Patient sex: M
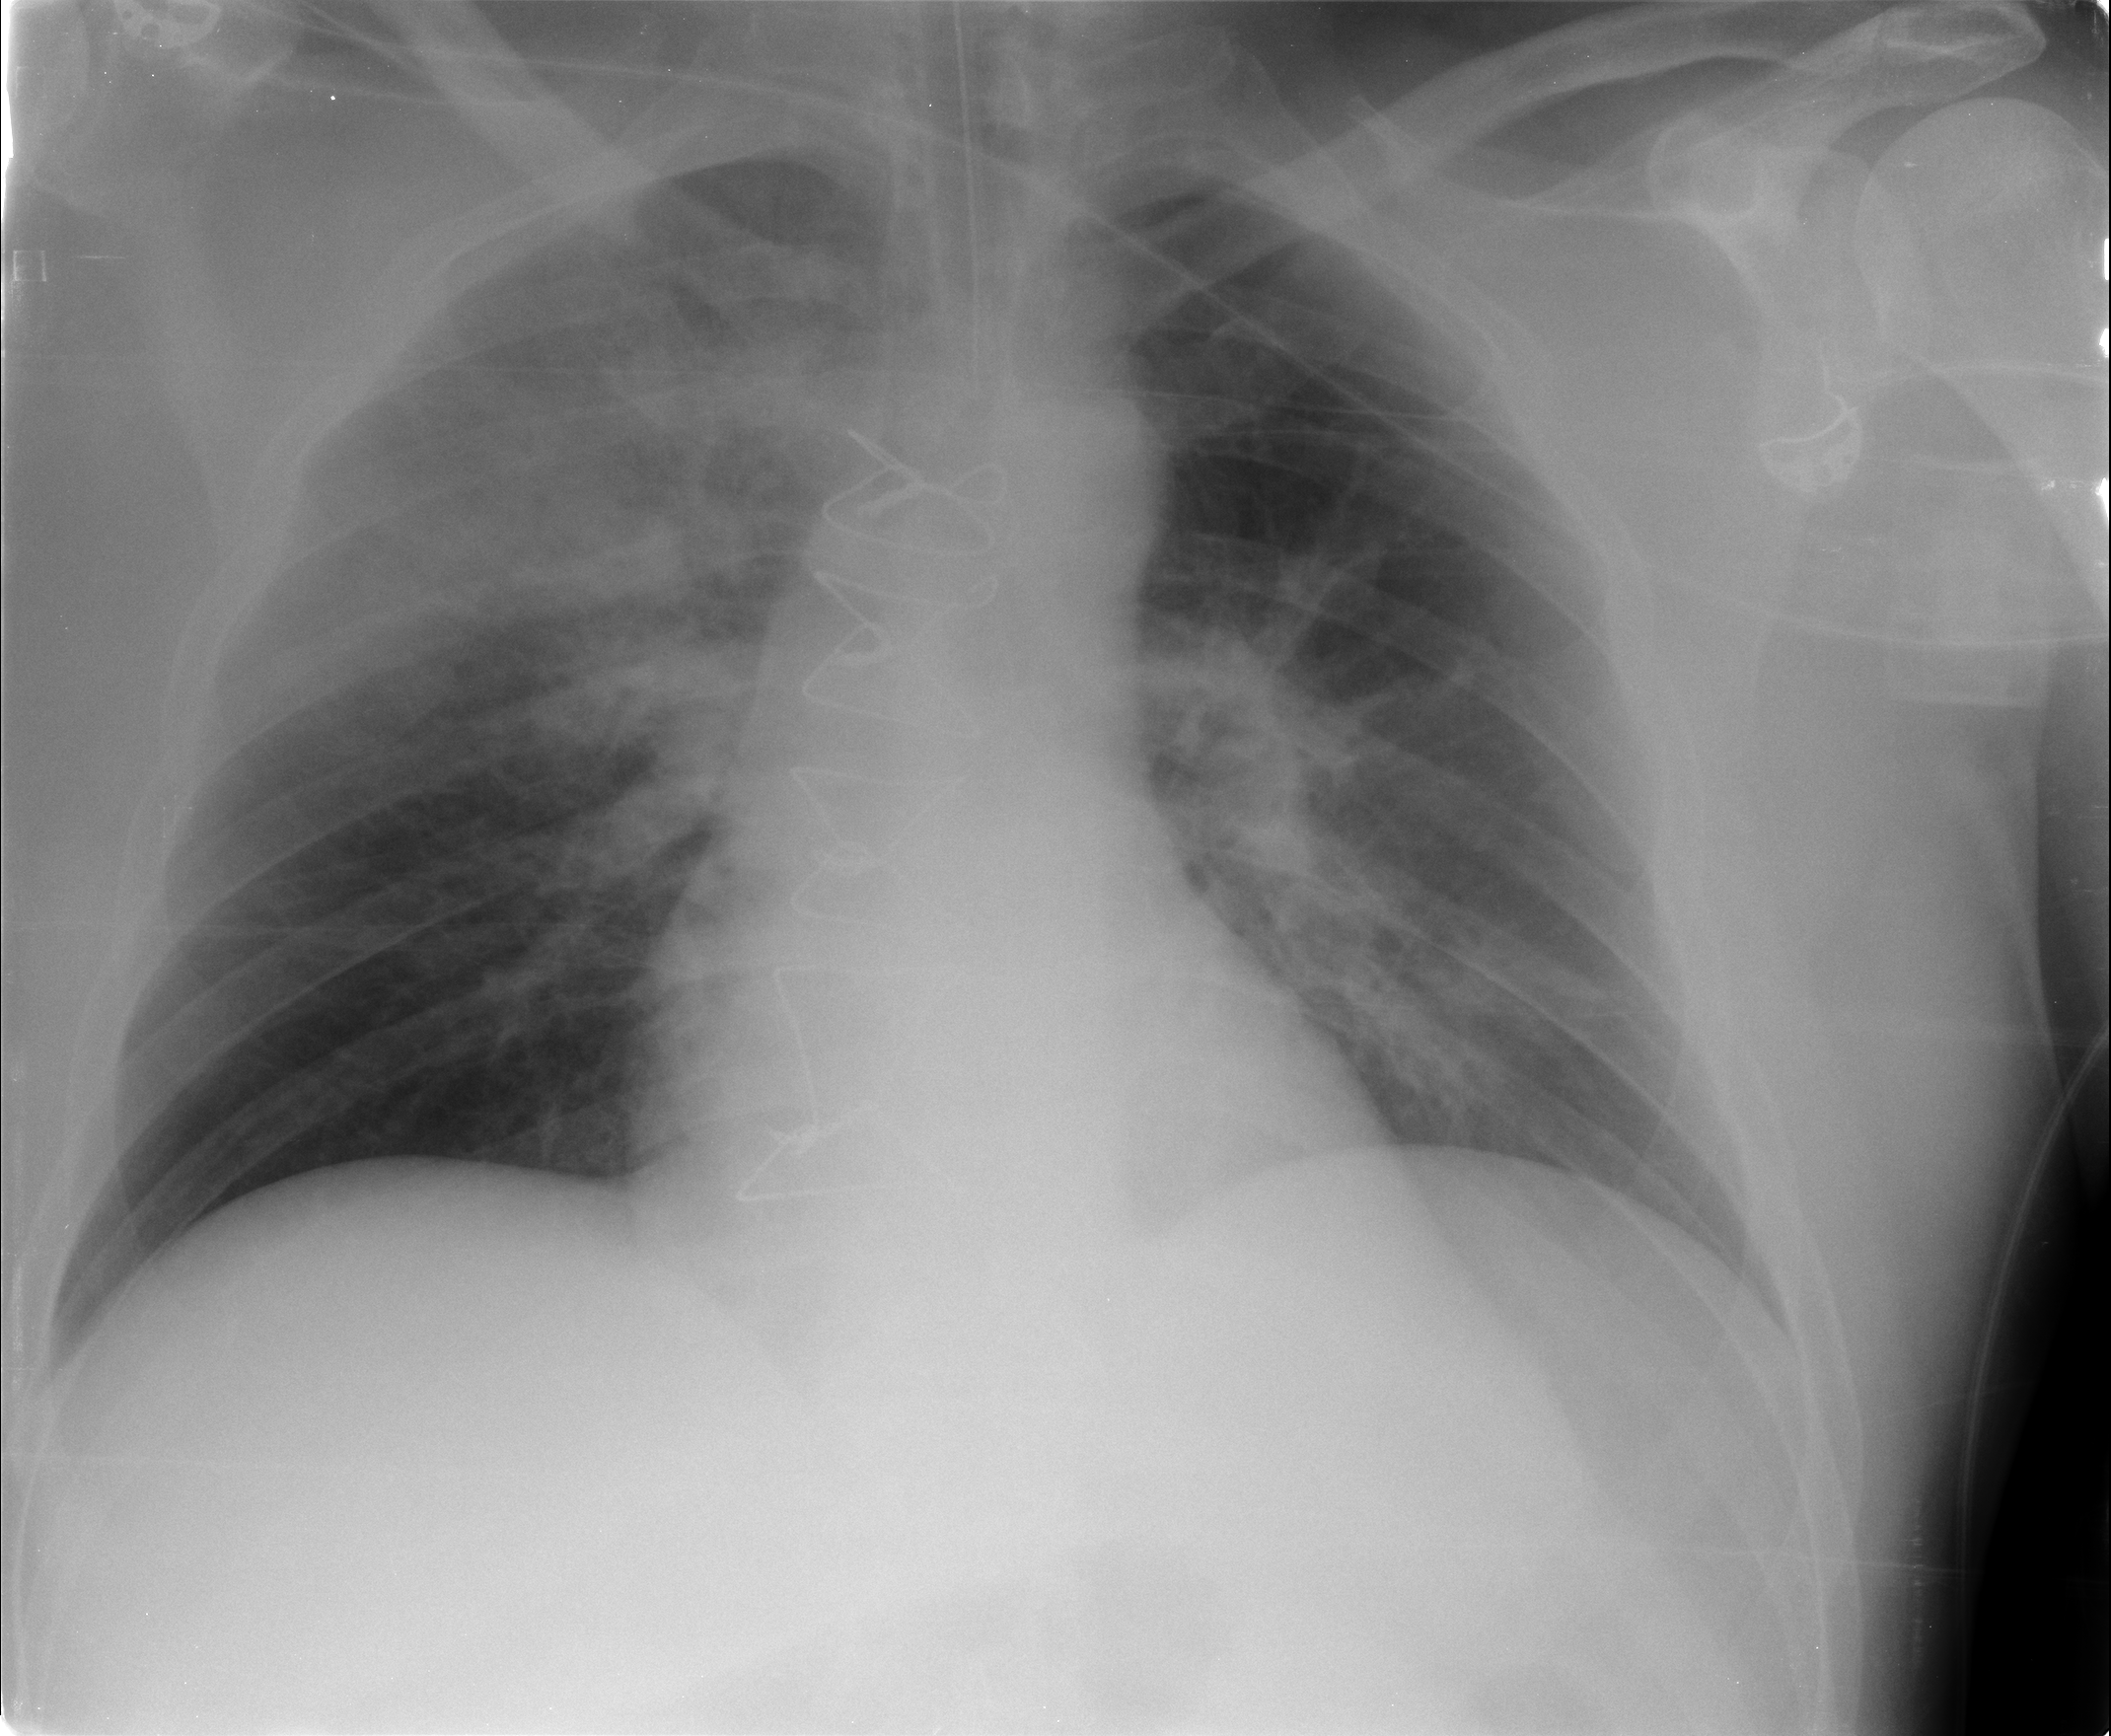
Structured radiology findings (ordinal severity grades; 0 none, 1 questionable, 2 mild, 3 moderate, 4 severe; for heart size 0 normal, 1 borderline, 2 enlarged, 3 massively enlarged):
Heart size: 0
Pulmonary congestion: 0
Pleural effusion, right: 0
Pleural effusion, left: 0
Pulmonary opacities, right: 3
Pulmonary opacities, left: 0
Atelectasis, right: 0
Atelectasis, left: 2